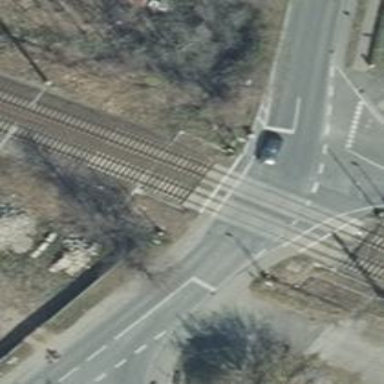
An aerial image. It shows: Level crossing with double half barrier and saltire markings.